Question: I'm playing around with radial gradients and I cannot get to have the effect I wish.
I'm tried using the <URL> but they center the gradient always in the middle. I've tried by my own transform it but I do not know if there is an option to change the origin of the gradient. I would like the origin to be in the middle horizontally but at the top vertically.
I've tried the following with no success:
'''
background: -webkit-radial-gradient(center, ellipse cover at 50% 0px, $center 0%,$outer 70%);
background: -webkit-radial-gradient(top center, ellipse cover, $center 0%,$outer 70%);
'''
Below is the effect I'm trying to emulate:

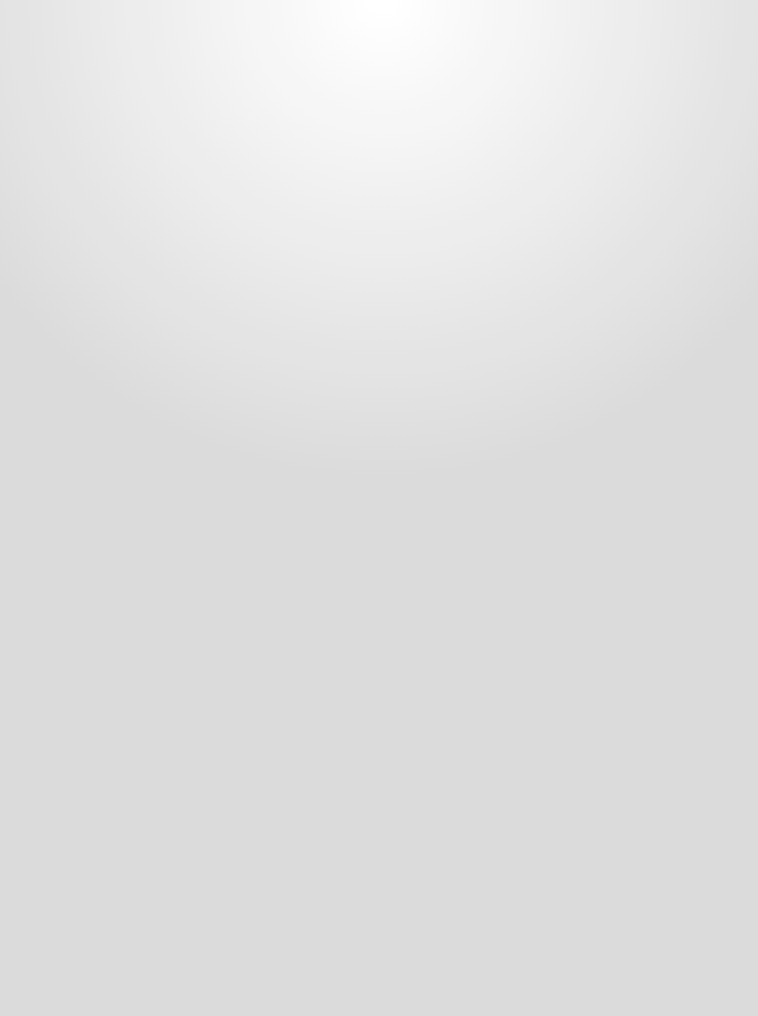
Answer: Thank to Harry I found the answer. If this helps anybody here is what I used to get this gradient effect, it seems to work on all browsers except IE9 of course...
'''
background: -webkit-gradient(radial, 50%, 0, color-stop(0%,#ffffff), color-stop(70%,#b7b7b7));
'''